Question: I need some help with alignment of custom list view with image and text.
I'm trying with this:
'''
<LinearLayout xmlns:android="http://schemas.android.com/apk/res/android"
android:layout_width="match_parent"
android:layout_height="match_parent"
android:orientation="vertical" >
<LinearLayout
android:layout_width="fill_parent"
android:layout_height="wrap_content" >
<ImageView
android:id="@+id/imageView1"
android:layout_width="50dp"
android:layout_height="50dp"
android:layout_weight="1"
android:src="@drawable/ic_launcher" />
<TextView
android:id="@+id/textView1"
android:layout_width="wrap_content"
android:layout_height="wrap_content"
android:gravity="center_vertical|center"
android:paddingTop="20dp"
android:layout_weight="2"
android:text="TextView" />
</LinearLayout>
'''
And I thought that weight is keeping the ratio of element, not the content of the element, but apparently it takes care about things inside the text view, so my list looks messy.
How to align it to be the same, no matter how long the text is in text view?

So the green line should be straight vertical line, no matter of text on right hand side.
Tnx
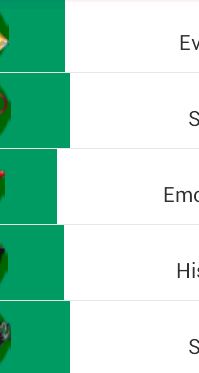
Answer: Remove 'android:layout_weight'.
This will align you images since you define the width.
If you want to align the text too, remove 'android:gravity' or set it to left.
You can add 'android:marginRight' to the imageView for better readability.